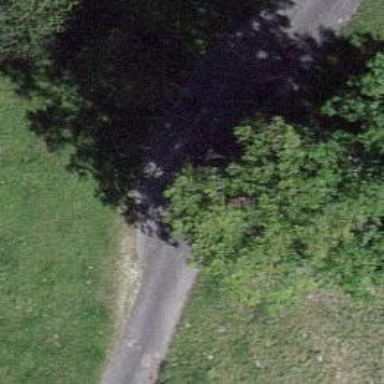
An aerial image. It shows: Unclassified road with paved surface.